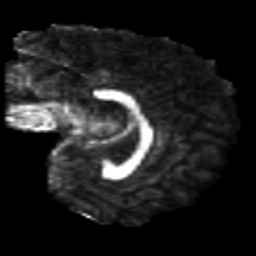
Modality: FA
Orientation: sagittal
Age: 23
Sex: female
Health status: healthy
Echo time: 0.074 s